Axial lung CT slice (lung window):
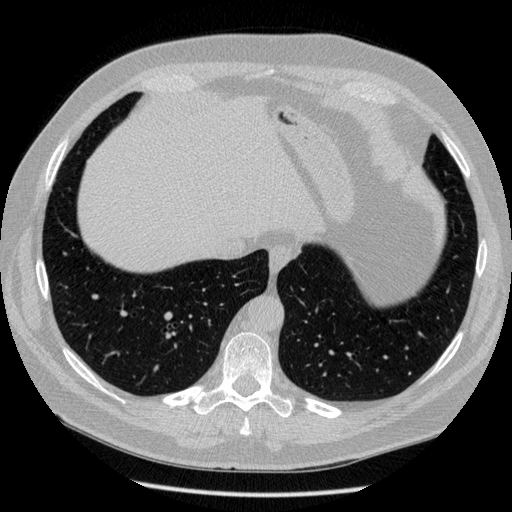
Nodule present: no